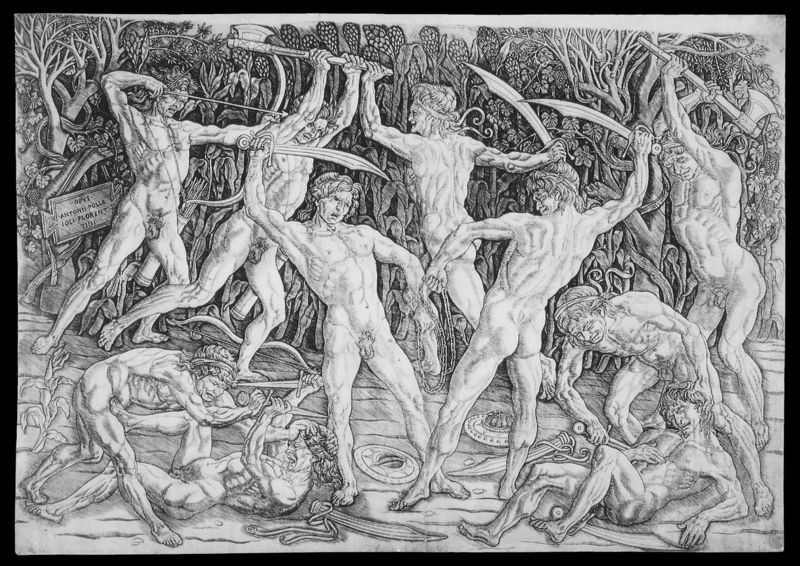
Titel: Der Kampf  der Nackten
Künstler: Antonio del Pollaiuolo
Institution: London,  British Museum
Schlagwörter: kampf, kämpfer, nackt, akte, bäume, menschen, männer, weg, messer, tod, tot, toter, signatur, feld, boden, pflanzen, wald, mais, holzschnitt, liegen, bogen, italien, grafik, krieg, tafel, muskeln, nackte, scheide, muskulös, schild, druck, schwert, schwerter, säbel, waffen, kämpfen, axt, gegner, kampfszene, dolch, ermordung, krieger, florenz, opfer, töten, weinrebe, kupferstich, beil, schlagen, köcher, pfeil, ermorden, erstechen, stechen, pfeile, schilde, hoden, krummsäbel, erschießen, ermais, erwald, pollaiolo